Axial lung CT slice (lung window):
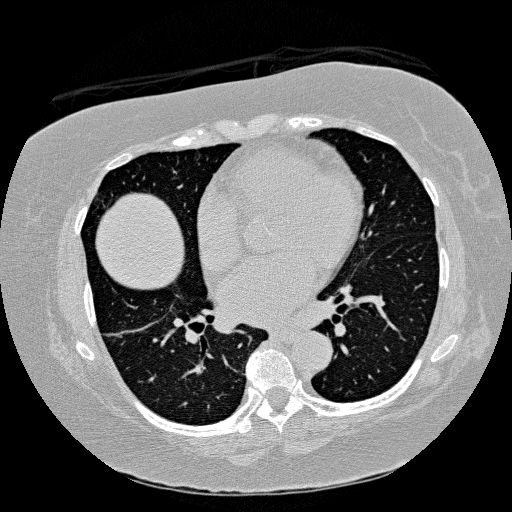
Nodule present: no